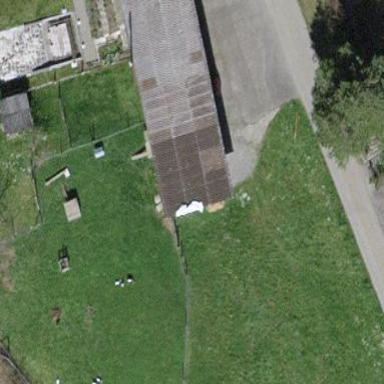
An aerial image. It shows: Shed.